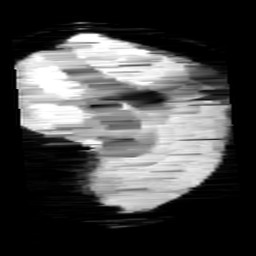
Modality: minIP
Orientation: sagittal
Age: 10
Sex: male
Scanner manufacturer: siemens
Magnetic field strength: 3 T
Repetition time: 0.027 s
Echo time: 0.02 s